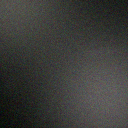
Screen state: off